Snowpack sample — Loveland Pass, Silver Plume, Colorado, USA (2/11/26, 12:00 PM MST)
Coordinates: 39.663, -105.886
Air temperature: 35 °F
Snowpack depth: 82 cm
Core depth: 40 cm
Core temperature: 23 °F
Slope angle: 13°, slope face: 12°
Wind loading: high
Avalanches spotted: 1
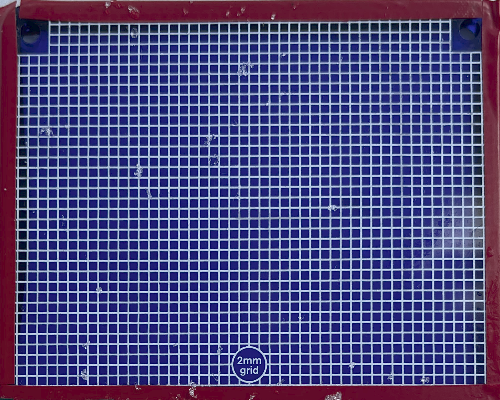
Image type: profile
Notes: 1 small avalanche spotted on the north side of the bowl, lots of wind loading